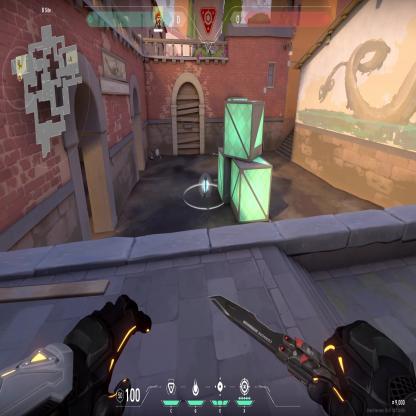
Label: planted spike